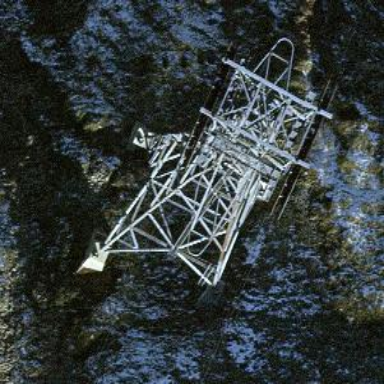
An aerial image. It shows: Pylon for aerialway.